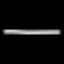
Label: line